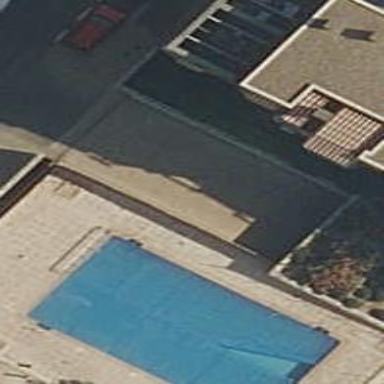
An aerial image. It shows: Swimming pool located in leisure land.